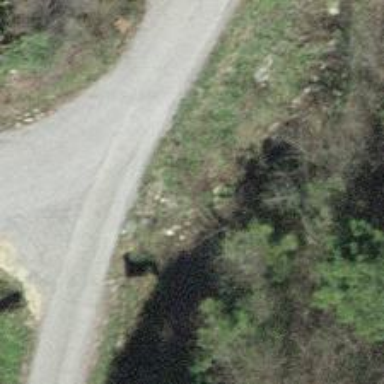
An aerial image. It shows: Culvert tunnel.